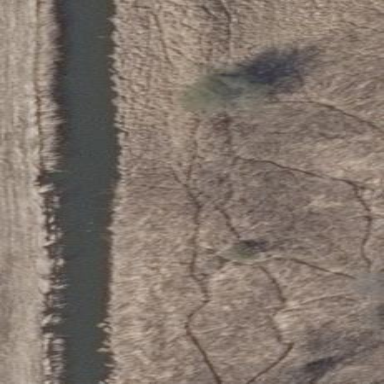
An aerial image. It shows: Wetland area dominated by reedbeds.